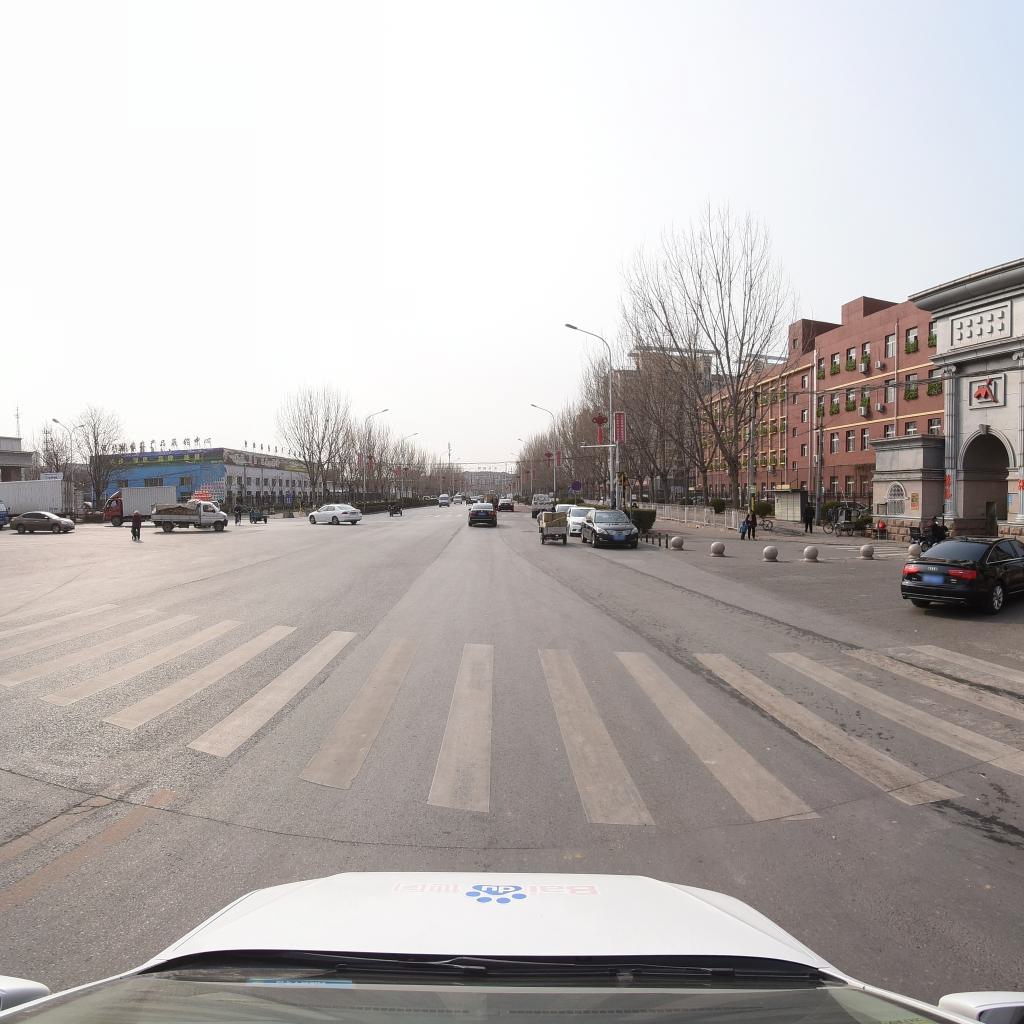
Region: Fengtai
Road damage annotations: longitudinal crack, transverse crack